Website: home-depot
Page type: cart
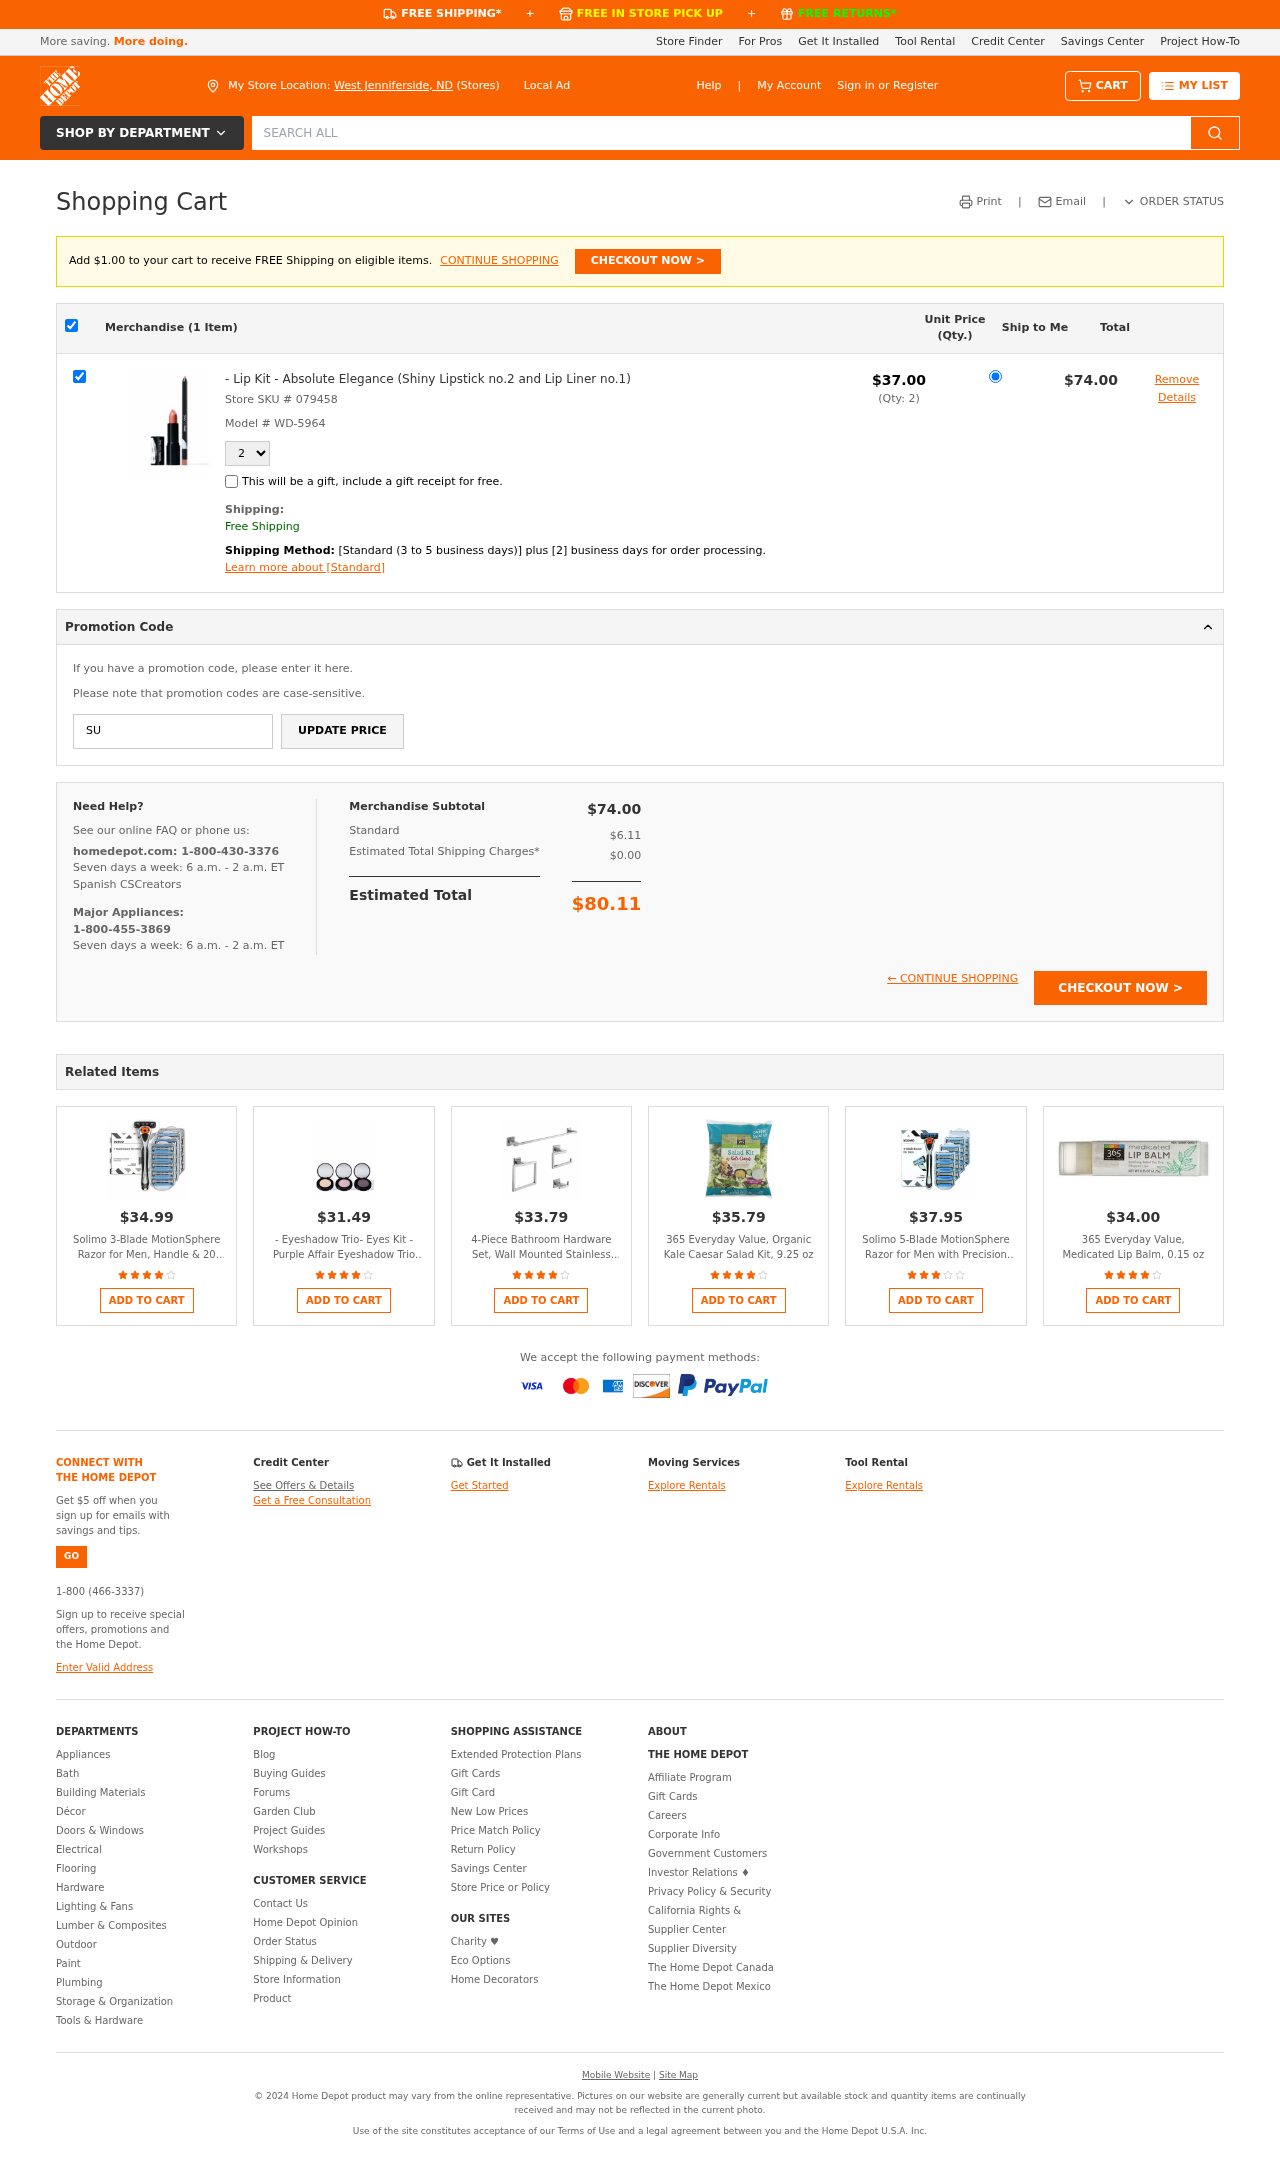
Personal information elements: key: PII_CITY_STATE
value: West Jenniferside, ND
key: PII_PROMO_CODE
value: SUMMER87
Product elements: key: PRODUCT1_NAME
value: - Lip Kit - Absolute Elegance (Shiny Lipstick no.2 and Lip Liner no.1)
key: PRODUCT1_PRICE
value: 37
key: PRODUCT1_QUANTITY
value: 2
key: PRODUCT2_NAME
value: Solimo 3-Blade MotionSphere Razor for Men, Handle & 20 Cartridges (Cartridges fit Solimo Razor Handl
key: PRODUCT2_PRICE
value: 34.99
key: PRODUCT2_RATING
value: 4.3
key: PRODUCT3_NAME
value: - Eyeshadow Trio- Eyes Kit - Purple Affair Eyeshadow Trio (no.7, no.8, no.9)
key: PRODUCT3_PRICE
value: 31.49
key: PRODUCT3_RATING
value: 4.4
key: PRODUCT4_NAME
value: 4-Piece Bathroom Hardware Set, Wall Mounted Stainless Steel Bathroom Accessory Brushed Nickel,Single
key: PRODUCT4_PRICE
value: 33.79
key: PRODUCT4_RATING
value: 4.2
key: PRODUCT5_NAME
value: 365 Everyday Value, Organic Kale Caesar Salad Kit, 9.25 oz
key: PRODUCT5_PRICE
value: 35.79
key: PRODUCT5_RATING
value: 3.9
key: PRODUCT6_NAME
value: Solimo 5-Blade MotionSphere Razor for Men with Precision Trimmer, Handle & 16 Cartridges (Cartridges
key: PRODUCT6_PRICE
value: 37.95
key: PRODUCT6_RATING
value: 3.4
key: PRODUCT7_NAME
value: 365 Everyday Value, Medicated Lip Balm, 0.15 oz
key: PRODUCT7_PRICE
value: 34
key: PRODUCT7_RATING
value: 4.1
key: PRODUCT1_SKU
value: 079458
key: PRODUCT1_MODEL
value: WD-5964
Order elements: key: AMOUNT_TO_FREE_SHIPPING
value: $1.00
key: ORDER_NUM_ITEMS
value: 1
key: ORDER_SUBTOTAL
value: $74.00
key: ORDER_TAX
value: $6.11
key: ORDER_SHIPPING_COST
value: $0.00
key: ORDER_TOTAL
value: $80.11
Search elements: key: HEADER_SEARCH
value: SEARCH ALL